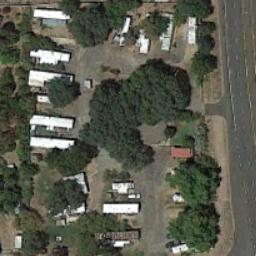
Label: residential